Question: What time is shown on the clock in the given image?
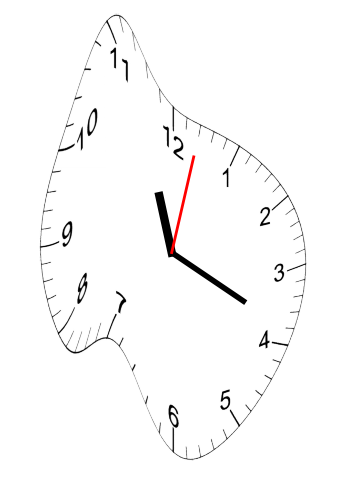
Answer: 11:19:02